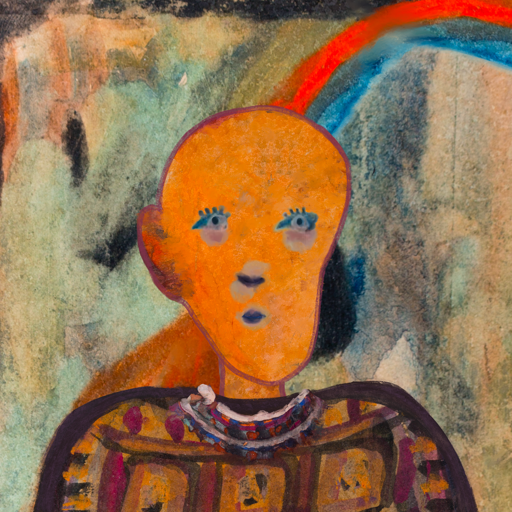
Background: Childish, Head And Neck Front: Hypocrite, Face Front: Hill_Girl, Bust: Doll, Hair Front: Blank, Head Accessory: Blank, Second Necklace: Blank, Necklace: Hypocrite_1, Baby: Blank